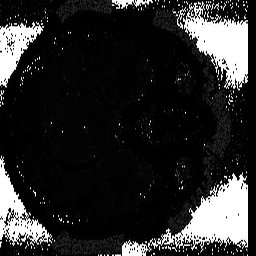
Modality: T2starmap
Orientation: axial
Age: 56
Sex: male
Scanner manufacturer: siemens
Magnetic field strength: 3 T
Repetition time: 0.043 s
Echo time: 0.00184 s